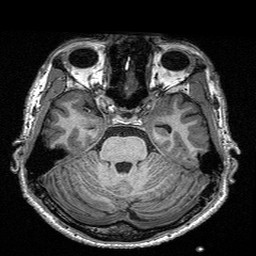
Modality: T1w
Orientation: coronal
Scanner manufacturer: siemens
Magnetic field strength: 3 T